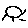
Label: sun